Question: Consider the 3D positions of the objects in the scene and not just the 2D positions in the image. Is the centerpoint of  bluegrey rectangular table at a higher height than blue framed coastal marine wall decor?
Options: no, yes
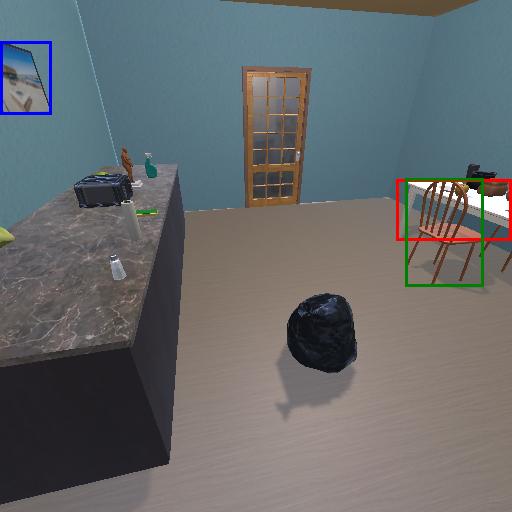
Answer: no